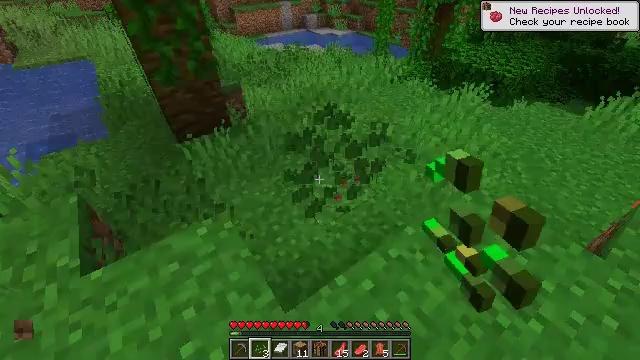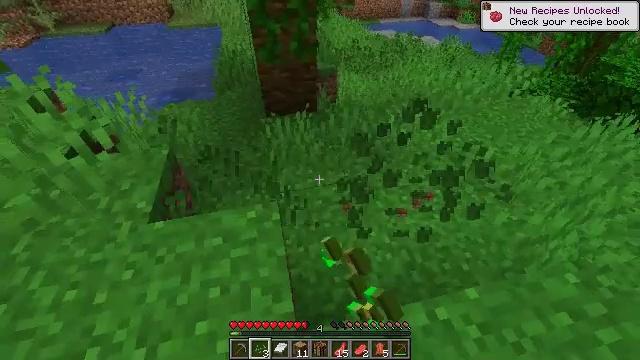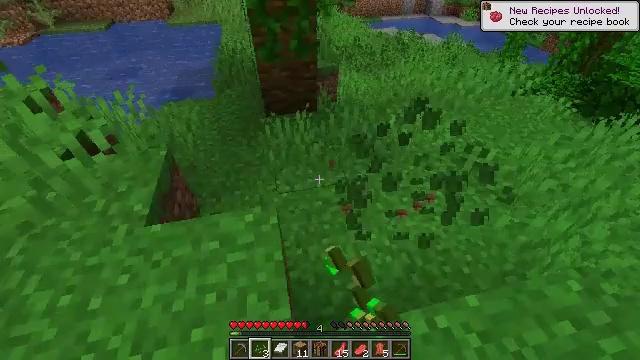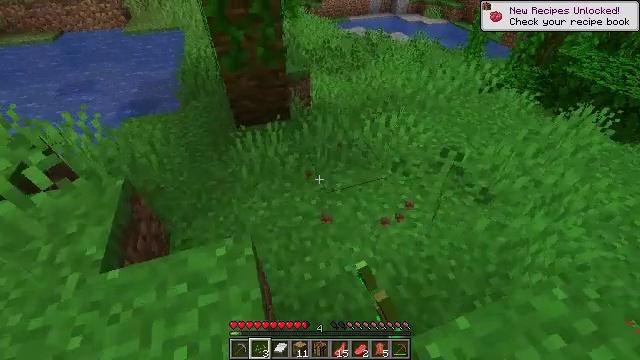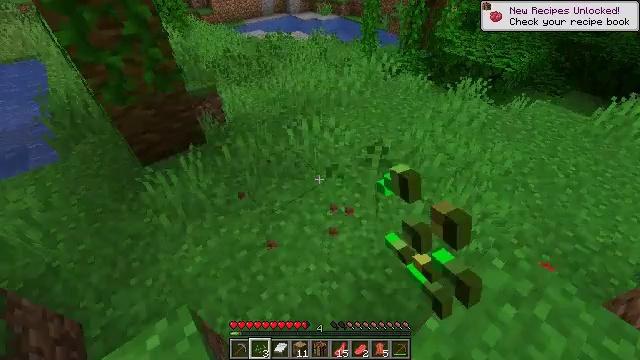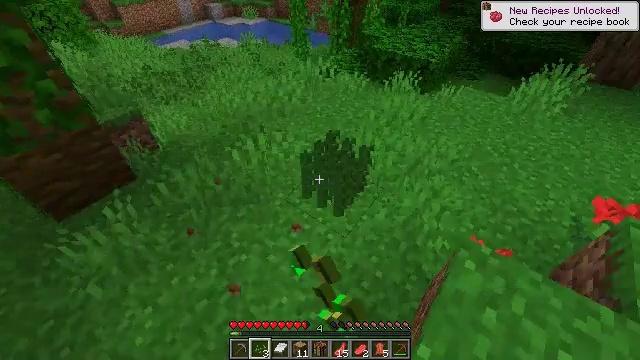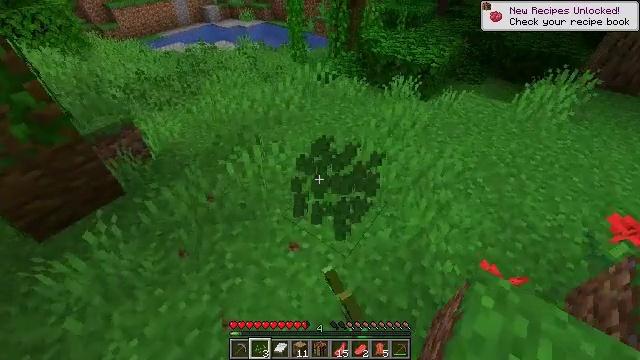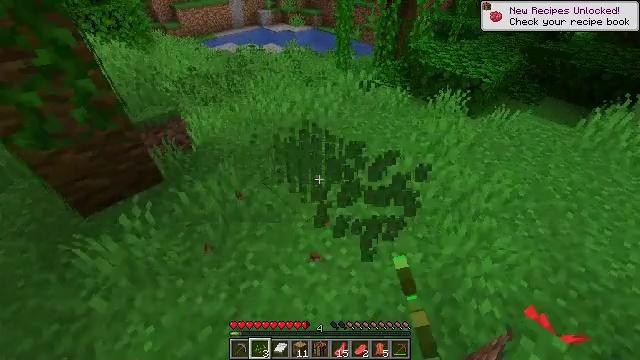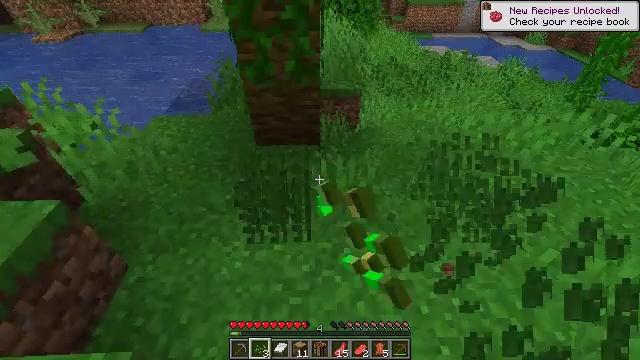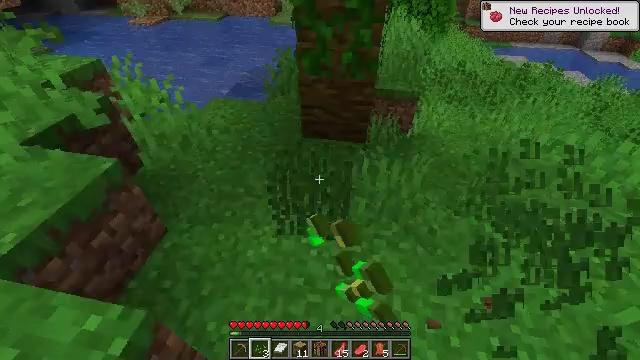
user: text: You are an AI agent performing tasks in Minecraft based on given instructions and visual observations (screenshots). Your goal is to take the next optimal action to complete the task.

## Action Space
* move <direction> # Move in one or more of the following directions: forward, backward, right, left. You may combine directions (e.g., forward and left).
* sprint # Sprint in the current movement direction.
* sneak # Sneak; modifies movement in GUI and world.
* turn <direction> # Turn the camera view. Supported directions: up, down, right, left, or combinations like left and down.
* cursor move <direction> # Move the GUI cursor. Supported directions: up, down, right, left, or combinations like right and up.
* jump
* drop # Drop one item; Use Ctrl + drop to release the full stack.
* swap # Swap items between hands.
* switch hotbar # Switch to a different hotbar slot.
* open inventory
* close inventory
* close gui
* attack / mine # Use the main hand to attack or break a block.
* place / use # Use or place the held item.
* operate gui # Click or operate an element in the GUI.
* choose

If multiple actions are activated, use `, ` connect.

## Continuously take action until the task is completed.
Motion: motion action
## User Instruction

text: Gather fern from the ground.
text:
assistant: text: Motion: move forward, turn left and down, attack / mine
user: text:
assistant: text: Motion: move forward, attack / mine
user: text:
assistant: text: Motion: move forward, turn right, attack / mine
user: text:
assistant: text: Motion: move forward, turn right, attack / mine
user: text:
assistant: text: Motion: move forward, turn right, attack / mine
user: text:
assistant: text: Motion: move forward, attack / mine
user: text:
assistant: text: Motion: move forward, turn left and up, attack / mine
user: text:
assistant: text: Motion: move forward, turn left, attack / mine
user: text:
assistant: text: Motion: move forward, turn left, attack / mine
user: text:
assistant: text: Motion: turn left, attack / mine